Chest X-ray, PA view. Patient: 62 years old, sex M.
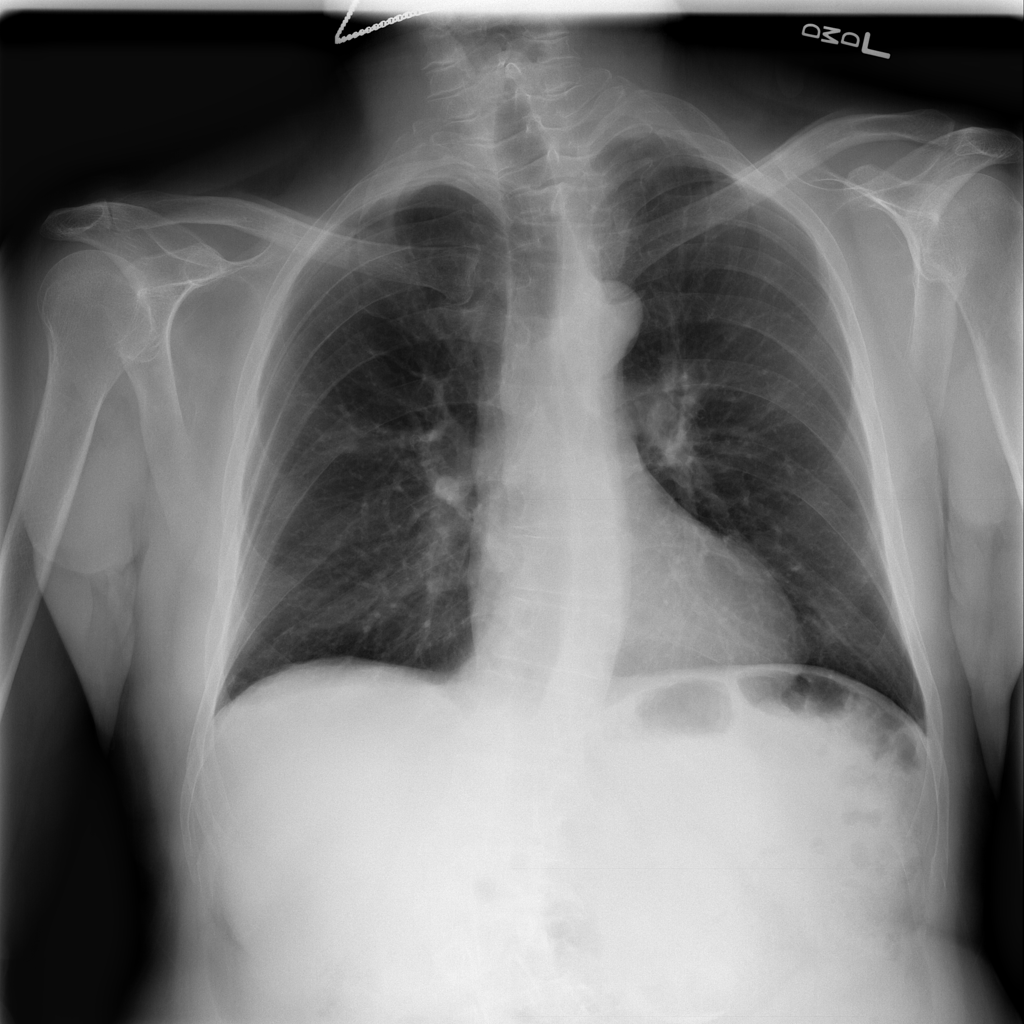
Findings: No Finding